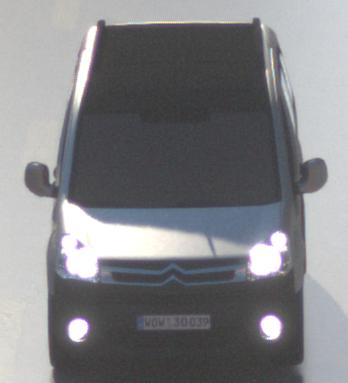
Make: Citroen
Model: Berlingo Kombi VTi 120
Detailed model: Berlingo (II) Kombi
Model produced from: 2009/12
Model produced until: 2012/03
Doors: 5
Color: white
Road condition: wet road
Daytime: morning or afternoon
Contrast: high contrast